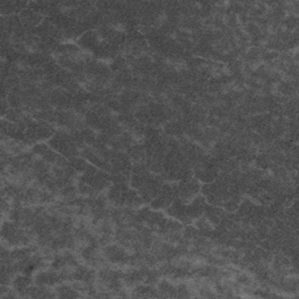
Label: frost